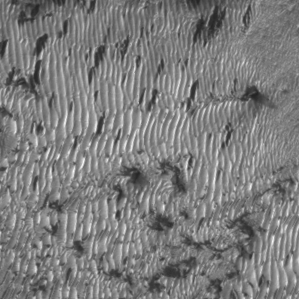
Label: frost